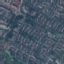
Label: Residential